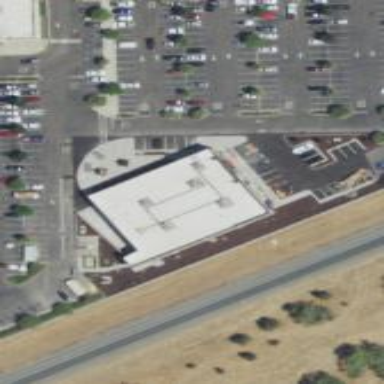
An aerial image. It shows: Building.